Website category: sports
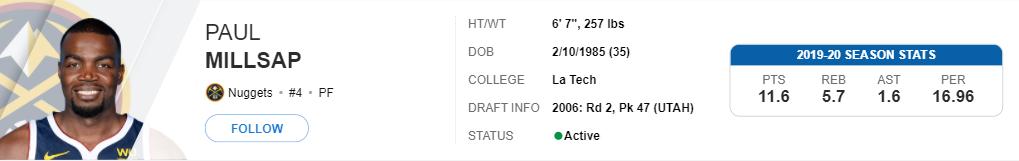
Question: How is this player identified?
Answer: Paul Millsap

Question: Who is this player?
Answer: Paul Millsap

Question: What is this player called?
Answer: Paul Millsap

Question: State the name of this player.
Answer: Paul Millsap

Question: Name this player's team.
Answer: Nuggets

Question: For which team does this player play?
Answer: Nuggets

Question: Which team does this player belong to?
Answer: Nuggets

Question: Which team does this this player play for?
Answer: Nuggets

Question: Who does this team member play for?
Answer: Nuggets

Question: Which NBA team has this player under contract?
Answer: Nuggets

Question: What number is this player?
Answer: #4

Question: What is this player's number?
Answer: #4

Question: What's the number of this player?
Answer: #4

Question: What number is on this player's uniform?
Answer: #4

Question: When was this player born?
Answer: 2/10/1985

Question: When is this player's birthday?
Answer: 2/10/1985

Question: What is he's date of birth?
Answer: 2/10/1985

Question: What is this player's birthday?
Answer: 2/10/1985

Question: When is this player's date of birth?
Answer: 2/10/1985

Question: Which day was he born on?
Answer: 2/10/1985

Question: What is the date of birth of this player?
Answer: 2/10/1985

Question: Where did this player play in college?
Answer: La Tech

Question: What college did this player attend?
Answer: La Tech

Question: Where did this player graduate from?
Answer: La Tech

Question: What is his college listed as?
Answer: La Tech

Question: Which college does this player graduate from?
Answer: La Tech

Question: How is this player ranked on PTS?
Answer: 11.6

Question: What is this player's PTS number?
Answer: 11.6

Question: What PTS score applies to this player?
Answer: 11.6

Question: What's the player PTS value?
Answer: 11.6

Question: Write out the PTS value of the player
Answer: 11.6

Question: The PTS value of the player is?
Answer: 11.6

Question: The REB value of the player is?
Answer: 5.7

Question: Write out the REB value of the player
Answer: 5.7

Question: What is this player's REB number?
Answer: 5.7

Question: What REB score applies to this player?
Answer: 5.7

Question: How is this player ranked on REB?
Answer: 5.7

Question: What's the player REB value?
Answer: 5.7

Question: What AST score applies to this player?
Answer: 1.6

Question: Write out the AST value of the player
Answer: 1.6

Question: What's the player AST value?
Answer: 1.6

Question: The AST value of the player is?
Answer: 1.6

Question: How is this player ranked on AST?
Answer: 1.6

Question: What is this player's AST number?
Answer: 1.6

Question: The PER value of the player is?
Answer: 16.96

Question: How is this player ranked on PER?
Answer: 16.96

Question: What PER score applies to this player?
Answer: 16.96

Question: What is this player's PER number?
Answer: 16.96

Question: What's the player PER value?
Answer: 16.96

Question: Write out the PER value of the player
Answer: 16.96

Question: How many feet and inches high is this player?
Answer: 6' 7"

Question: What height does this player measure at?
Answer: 6' 7"

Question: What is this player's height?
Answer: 6' 7"

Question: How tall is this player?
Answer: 6' 7"

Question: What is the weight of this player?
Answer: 257 lbs

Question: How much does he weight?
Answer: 257 lbs

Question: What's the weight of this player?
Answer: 257 lbs

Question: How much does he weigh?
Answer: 257 lbs

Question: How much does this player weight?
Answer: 257 lbs